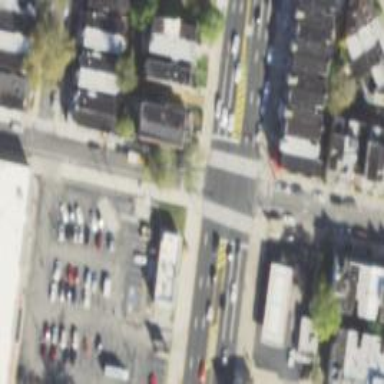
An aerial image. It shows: Marked road crossing.